Question: I am running Xcode and I would like to dump out a NSData*. The variable in question is buffer. Is there a way to do this through the UI or the GDB debugger?

I've moved my notes into an answer.
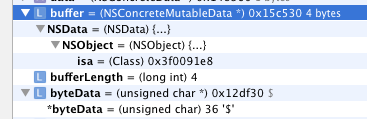
Answer: Unfortunately, none of the suggestions so far solved the problem of actually being able to quickly display inside NSData.
I wrote a simple method that works the way I need it to. From the GDB window, I can type in 'print [Util dumpData:theData]' and I will get nice, formatted output.
'''
+(void) dumpData:(NSData *)data
{
unsigned char* bytes = (unsigned char*) [data bytes];
for(int i=0;i< [data length];i++)
{
NSString* op = [NSString stringWithFormat:@"%d:%X",i,bytes[i],nil];
NSLog(@"%@", op);
}
}
'''
0:24
1:0
2:4
3:0
4:0
5:0